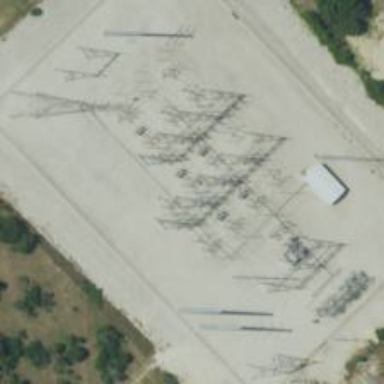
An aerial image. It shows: Power tower.